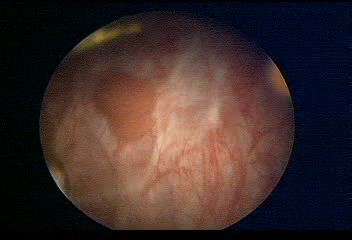
Modality: WLC
Class: Malignant
Subclass: LowGradePapillary
Lesion: L1
Stage: Ta
Morphology: Papillary
Bladder cancer association: Yes
Annotated structures: Tumor